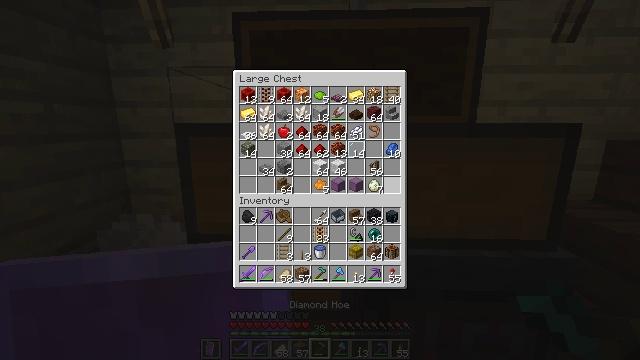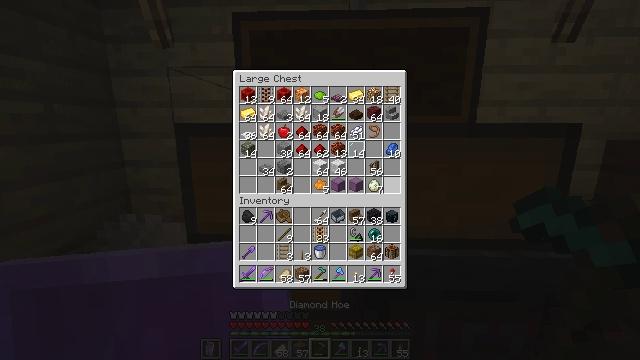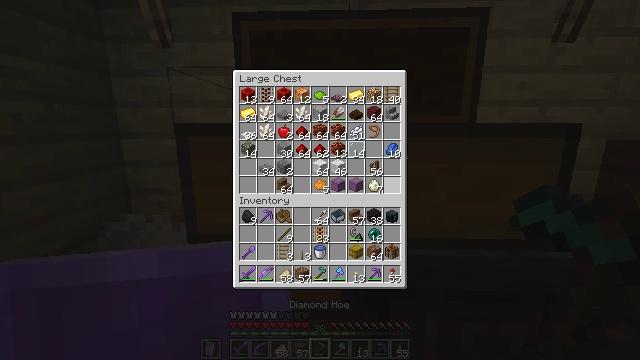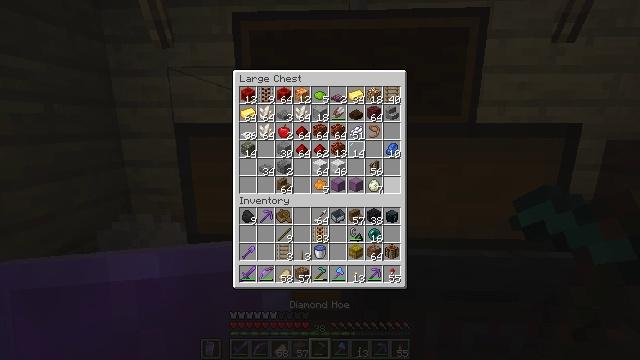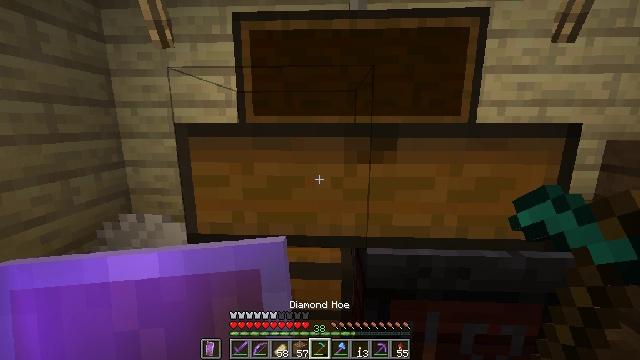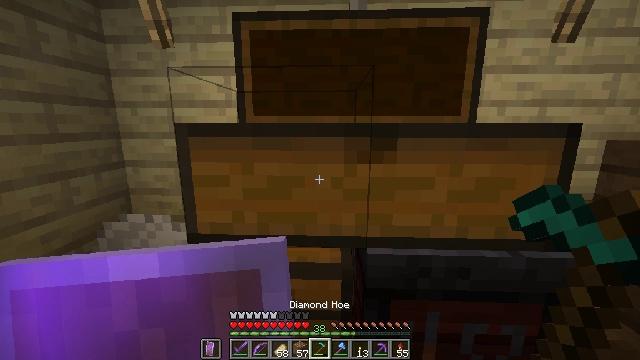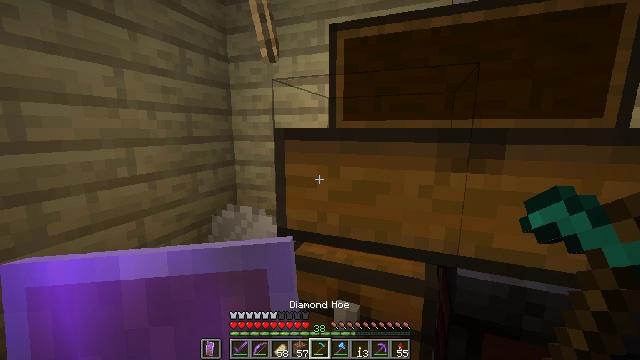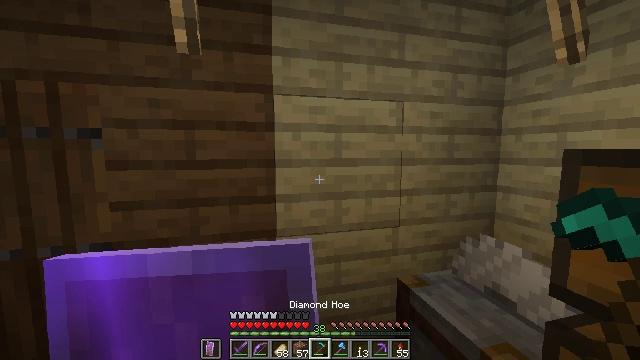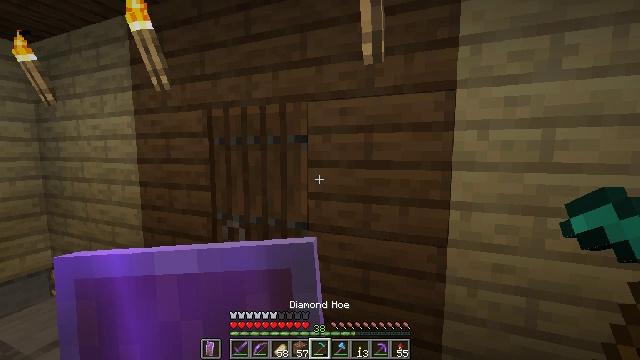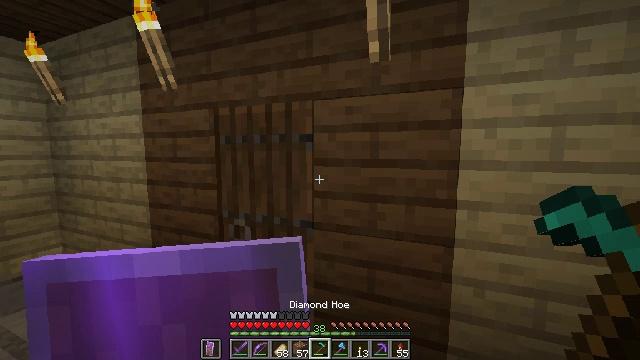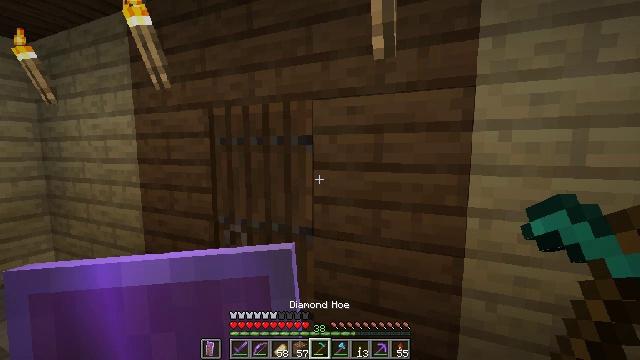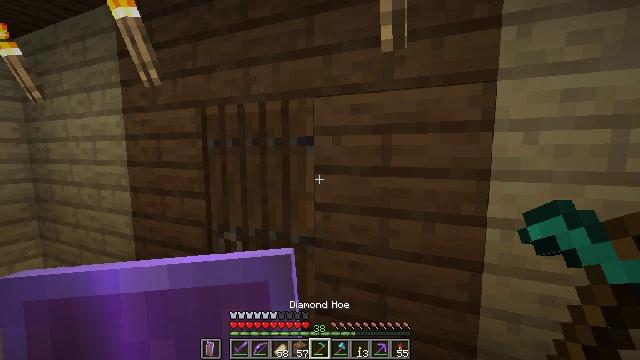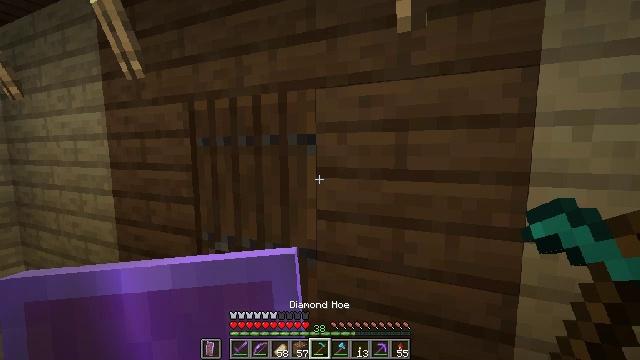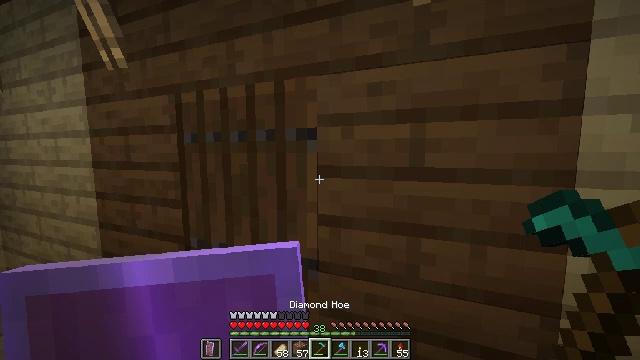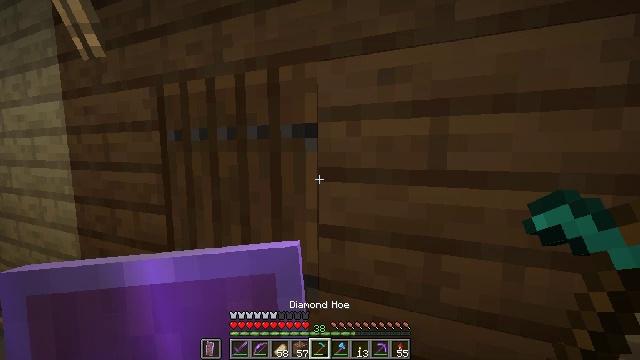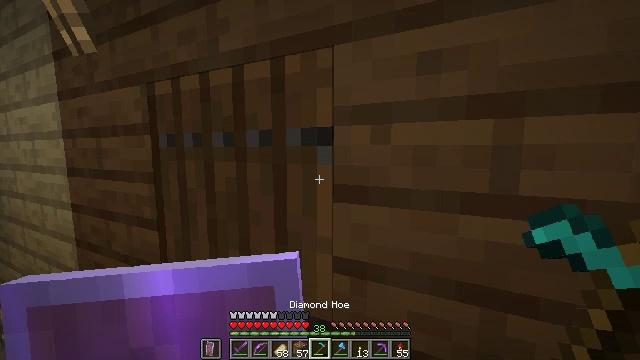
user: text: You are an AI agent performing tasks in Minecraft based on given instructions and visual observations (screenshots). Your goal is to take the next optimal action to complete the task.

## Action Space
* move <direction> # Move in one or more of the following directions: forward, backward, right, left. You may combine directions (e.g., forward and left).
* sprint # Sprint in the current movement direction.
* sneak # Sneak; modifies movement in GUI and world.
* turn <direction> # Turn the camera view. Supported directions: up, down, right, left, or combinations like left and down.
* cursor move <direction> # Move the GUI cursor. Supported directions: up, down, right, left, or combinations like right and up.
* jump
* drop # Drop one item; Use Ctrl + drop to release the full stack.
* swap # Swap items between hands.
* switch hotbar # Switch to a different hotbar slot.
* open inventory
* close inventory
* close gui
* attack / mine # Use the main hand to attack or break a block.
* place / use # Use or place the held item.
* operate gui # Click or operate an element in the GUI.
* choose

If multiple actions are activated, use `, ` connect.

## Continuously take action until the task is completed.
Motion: motion action
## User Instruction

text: Mine the torch on the wall.
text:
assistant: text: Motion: no_op
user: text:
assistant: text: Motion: no_op
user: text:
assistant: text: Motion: no_op
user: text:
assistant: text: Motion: no_op
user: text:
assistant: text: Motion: no_op
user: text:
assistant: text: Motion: turn left and up
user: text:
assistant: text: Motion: turn left and up
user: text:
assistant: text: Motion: turn left
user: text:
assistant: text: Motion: move forward, turn left
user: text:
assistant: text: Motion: move forward
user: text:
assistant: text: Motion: move forward
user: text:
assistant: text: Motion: move forward
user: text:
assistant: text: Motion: move forward
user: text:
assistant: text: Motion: move forward
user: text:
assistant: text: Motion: move forward, turn left
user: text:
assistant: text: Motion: move forward, turn left
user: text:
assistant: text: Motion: move forward
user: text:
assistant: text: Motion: move forward and move left
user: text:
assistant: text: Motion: move forward and move left, turn right
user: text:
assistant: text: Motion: move forward and move left, turn right
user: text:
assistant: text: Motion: move forward, turn right
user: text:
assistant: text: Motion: move forward, turn right
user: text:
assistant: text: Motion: move forward, turn right
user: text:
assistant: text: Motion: move forward
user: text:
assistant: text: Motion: move forward
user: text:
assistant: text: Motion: move forward
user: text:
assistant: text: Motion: move forward
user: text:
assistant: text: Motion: move forward
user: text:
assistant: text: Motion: move forward
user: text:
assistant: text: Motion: move forward